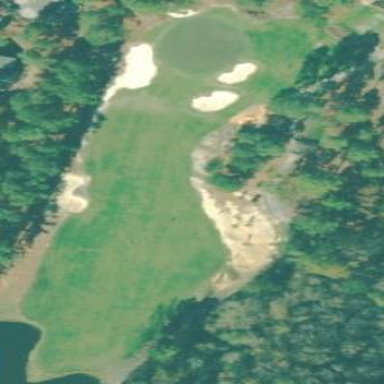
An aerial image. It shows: Rough grassy area used for golf.